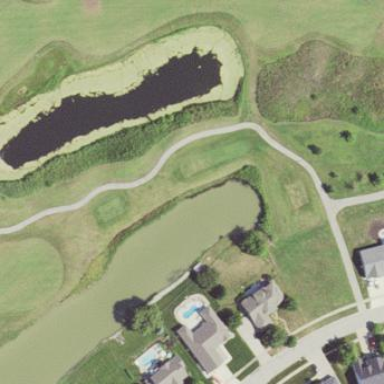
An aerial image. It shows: Scenic view of water hazard on golf course. The natural water feature adds beauty to the landscape.